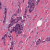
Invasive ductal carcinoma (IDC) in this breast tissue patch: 1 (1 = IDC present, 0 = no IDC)